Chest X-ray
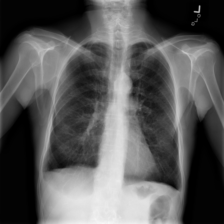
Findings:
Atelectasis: negative
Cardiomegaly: negative
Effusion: negative
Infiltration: negative
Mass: negative
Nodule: negative
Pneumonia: negative
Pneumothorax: negative
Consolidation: negative
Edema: negative
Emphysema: negative
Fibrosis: negative
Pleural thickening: negative
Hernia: negative